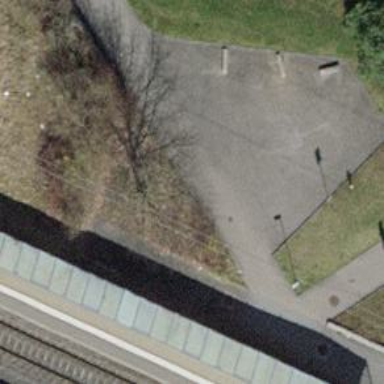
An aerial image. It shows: Bicycle parking area.